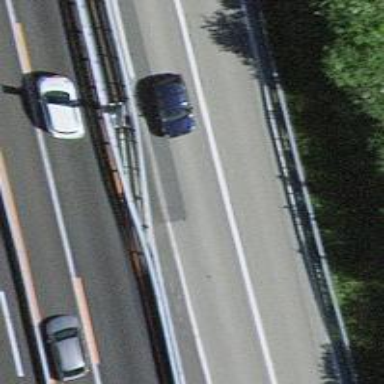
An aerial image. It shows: Trunk highway.